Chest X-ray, PA view. Patient: 7 years old, sex F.
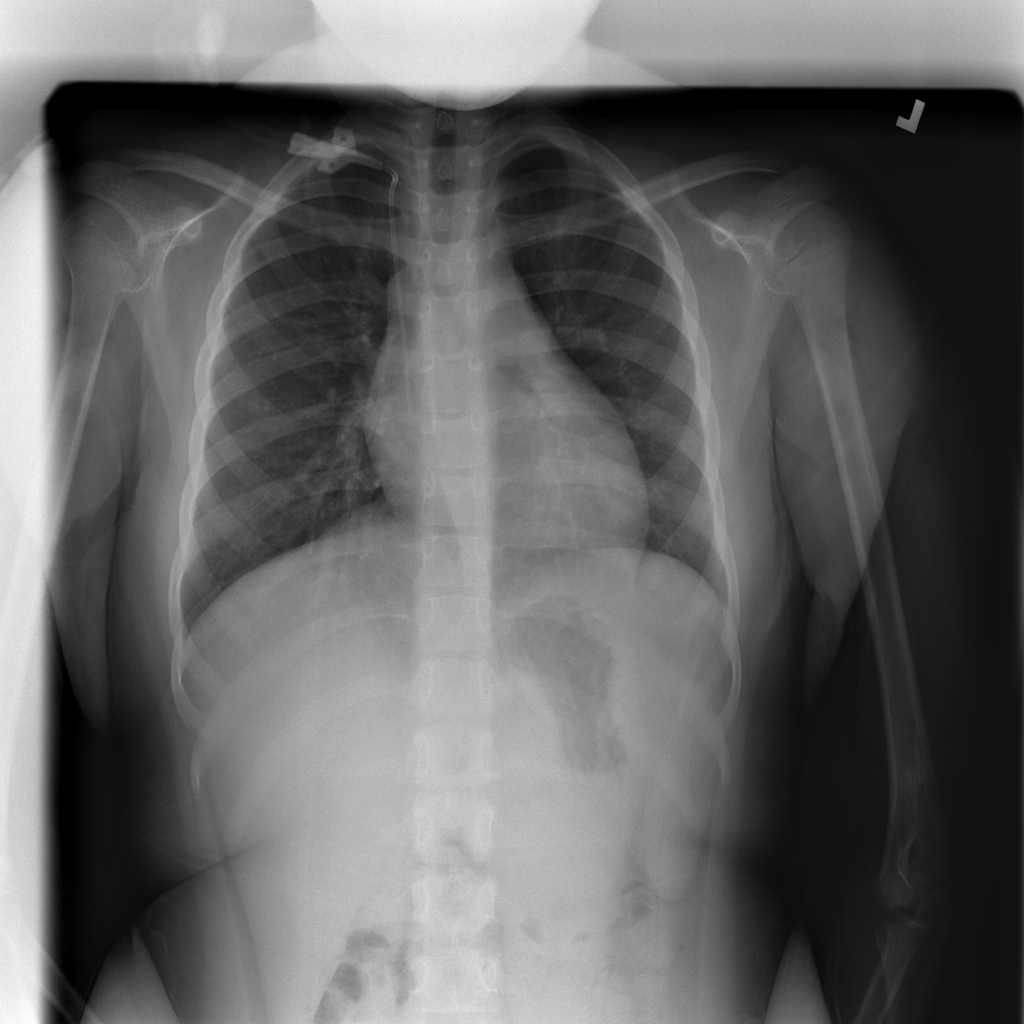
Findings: Pleural_Thickening